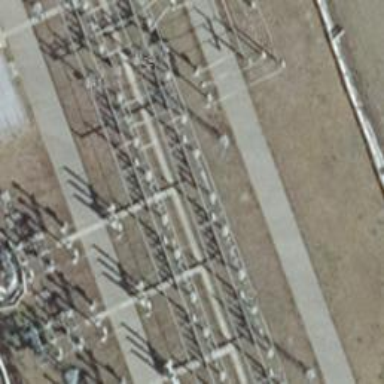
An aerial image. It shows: Three power cables are visible.